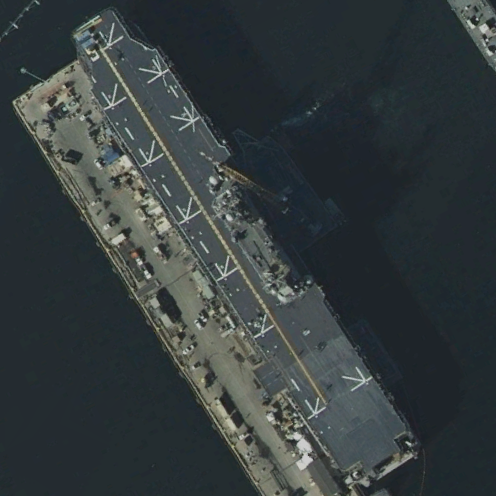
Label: assault